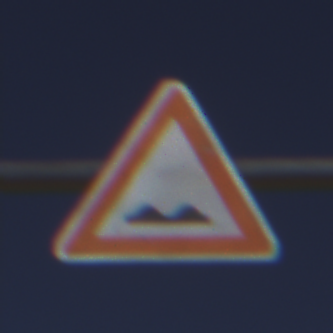
Verkehrszeichen: UnebeneFahrbahn
Umgebung: Outdoor, Nature
Tageszeit: MorningAfternoon
Wetter: Clear
Licht: Natural
Jahreszeit: NotSpecified
Kontrast: HighContrast